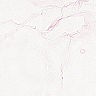
Metastatic tissue present: no